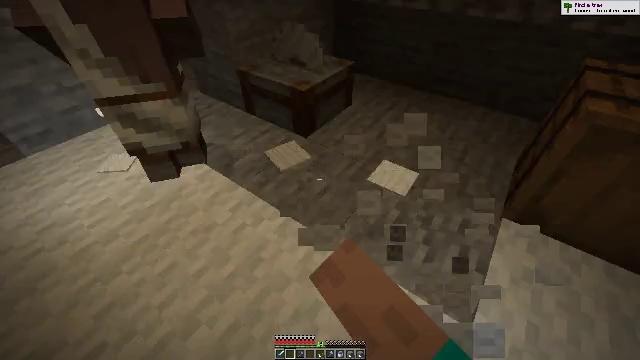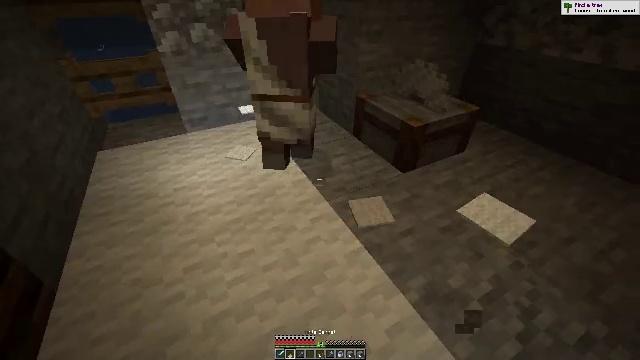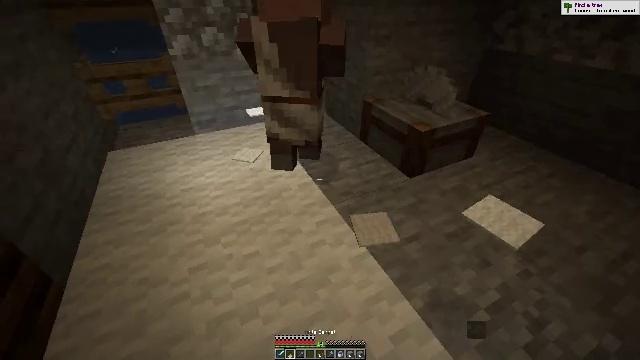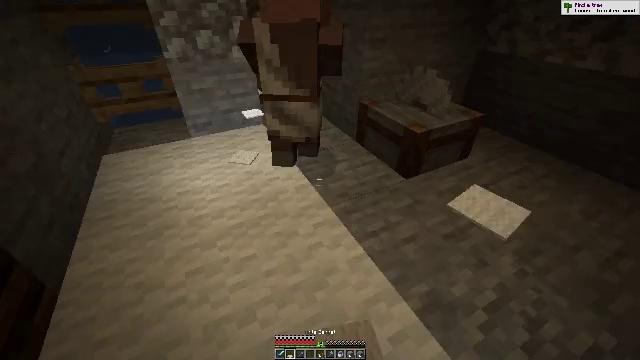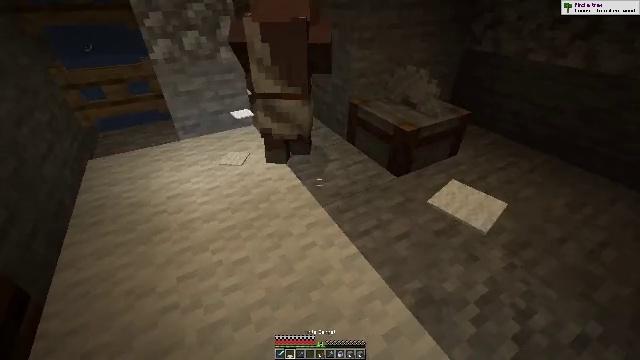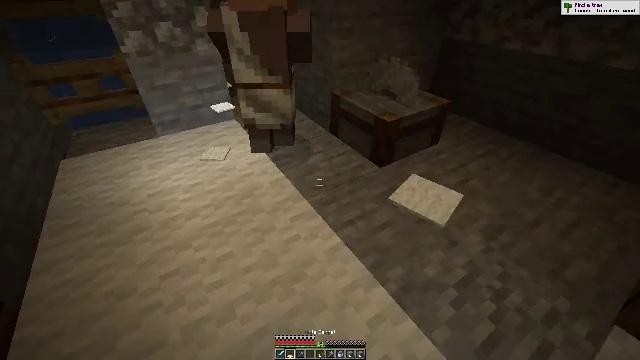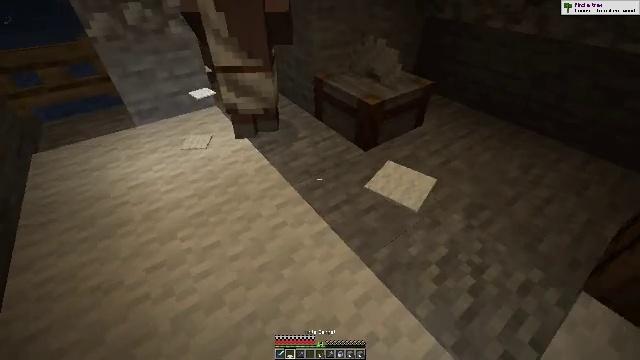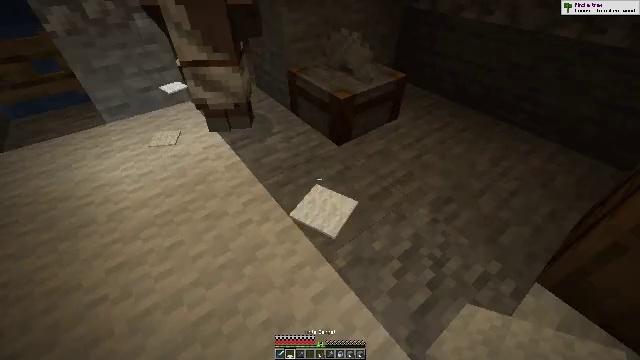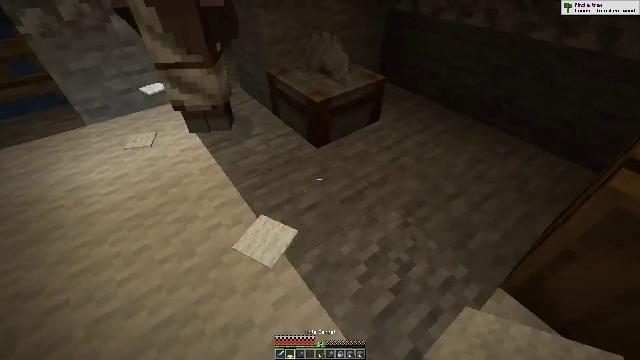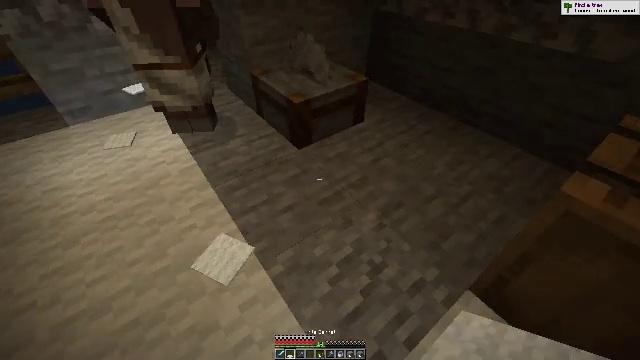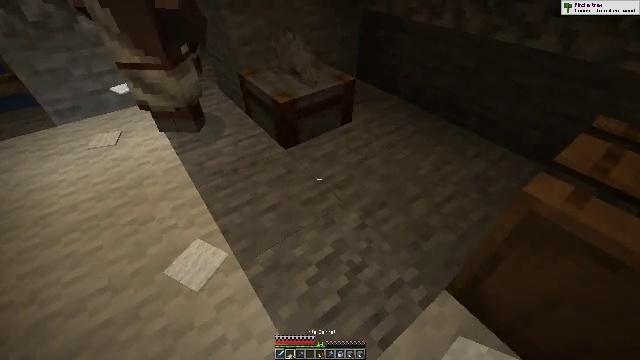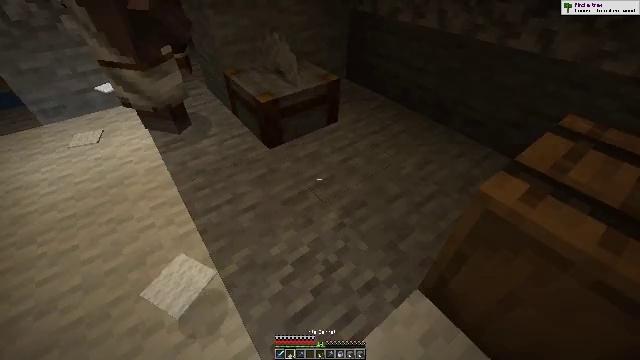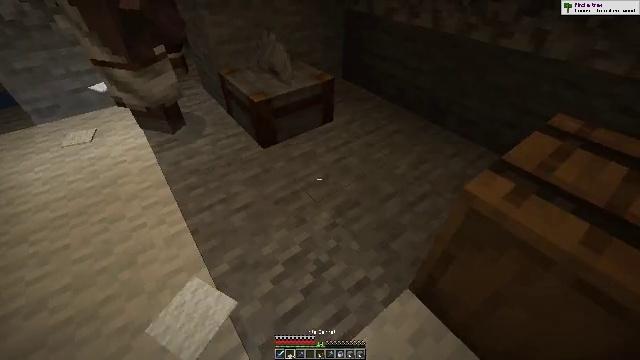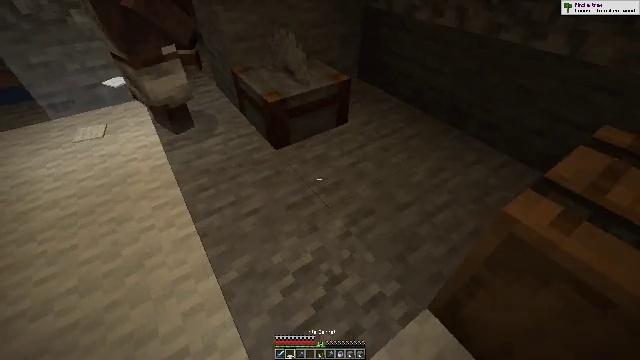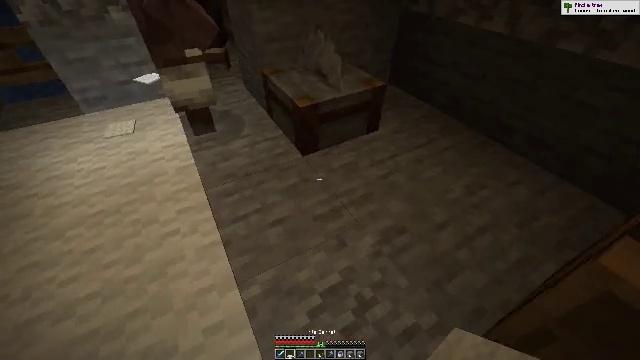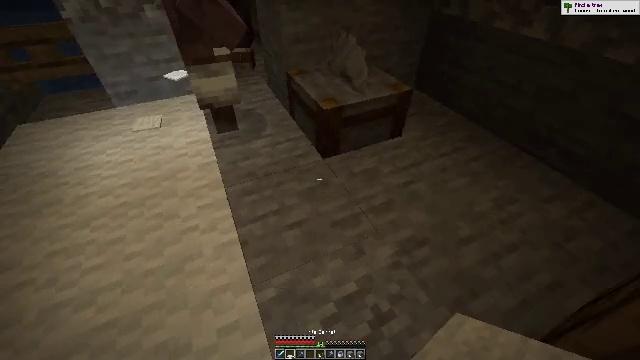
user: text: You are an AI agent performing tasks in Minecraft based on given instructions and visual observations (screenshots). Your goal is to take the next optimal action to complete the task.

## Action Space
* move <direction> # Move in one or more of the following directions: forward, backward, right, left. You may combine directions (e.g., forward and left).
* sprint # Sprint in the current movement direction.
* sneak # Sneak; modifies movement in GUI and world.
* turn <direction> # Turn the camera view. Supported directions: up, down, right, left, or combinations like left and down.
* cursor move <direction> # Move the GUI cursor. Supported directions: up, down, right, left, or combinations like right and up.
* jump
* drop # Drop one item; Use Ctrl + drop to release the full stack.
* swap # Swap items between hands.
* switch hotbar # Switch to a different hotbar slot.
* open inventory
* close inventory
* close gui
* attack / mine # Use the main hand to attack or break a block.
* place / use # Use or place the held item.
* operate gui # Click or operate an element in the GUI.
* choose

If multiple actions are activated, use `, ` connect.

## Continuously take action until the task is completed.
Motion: motion action
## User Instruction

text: Mine the white carpet.
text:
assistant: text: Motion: turn left and up
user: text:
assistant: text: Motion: turn left
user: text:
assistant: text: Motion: no_op
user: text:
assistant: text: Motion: turn right
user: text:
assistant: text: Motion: move right, turn right and down
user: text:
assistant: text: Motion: move right, turn right and down
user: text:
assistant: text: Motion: move right, turn right and down
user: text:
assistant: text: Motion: move right
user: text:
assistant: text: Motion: move right
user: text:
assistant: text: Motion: move right
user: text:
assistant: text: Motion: no_op
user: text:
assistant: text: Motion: move forward and move left
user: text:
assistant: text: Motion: move forward and move left, turn left
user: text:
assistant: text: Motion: move forward and move left, turn left
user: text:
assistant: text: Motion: move forward and move left, turn left
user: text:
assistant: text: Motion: move forward and move left, turn left and up
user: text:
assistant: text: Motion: move forward and move left, turn left
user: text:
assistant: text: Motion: move forward and move left
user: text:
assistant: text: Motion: move forward and move left
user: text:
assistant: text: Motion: move forward and move left
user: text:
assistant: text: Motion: move forward and move left
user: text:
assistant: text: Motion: move forward and move left
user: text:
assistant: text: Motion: move forward and move left
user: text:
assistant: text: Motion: move forward and move left
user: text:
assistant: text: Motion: move forward and move left
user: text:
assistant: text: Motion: move forward and move left
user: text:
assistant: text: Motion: move forward
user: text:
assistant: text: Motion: move forward
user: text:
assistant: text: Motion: move forward, turn right
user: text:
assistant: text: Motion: move forward, turn right